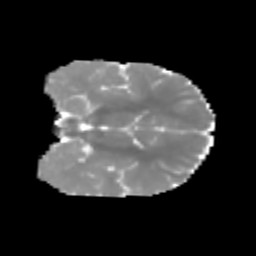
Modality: MD
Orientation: coronal
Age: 6
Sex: male
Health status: healthy